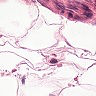
Metastatic tissue present: no